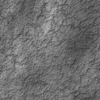
Label: not_dusty